Question: I have a large number of tables in my database and I want to create multiple Entity Data Models. I want them all to reference the same connection string in either my web.config or app.config.
right now, when I go through the wizard in vs2012 to create each model, it seems to create a new configuration entry in my app.config with it's own credentails. Maybe somehow I'm not picking the right options?
What is a clean way to do this so I just have one connection string that is used for all my Entity Data Models?
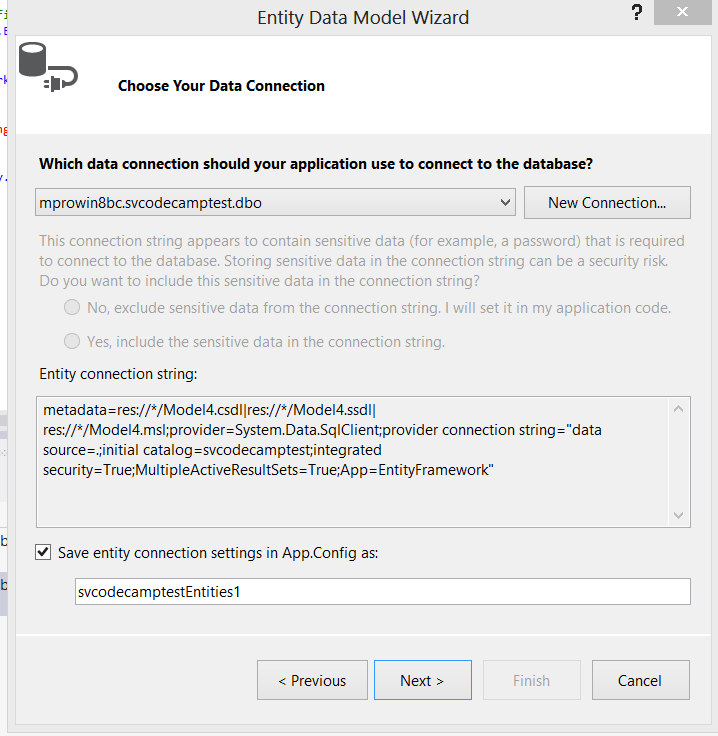
Answer: When you are developing using visual studio each model needs it's own connection string.
But your code does not need to use these connection strings. There is a constructor for the Context that allows you to send in a connection string. If you use this, you could have a single connection string in your app settings, which is used for all Contexts (models).